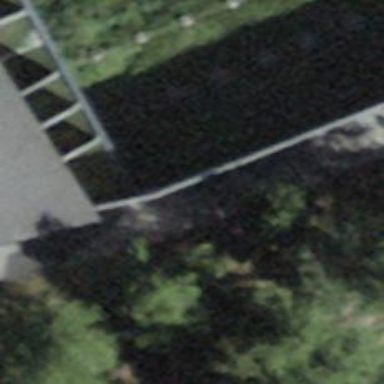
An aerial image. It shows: Retaining wall.